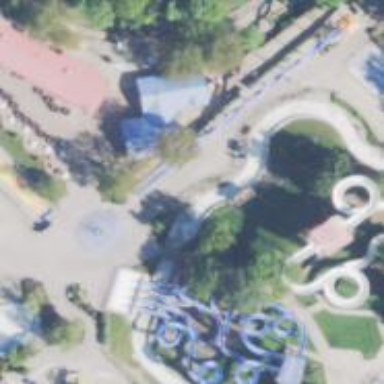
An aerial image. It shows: Water attraction.